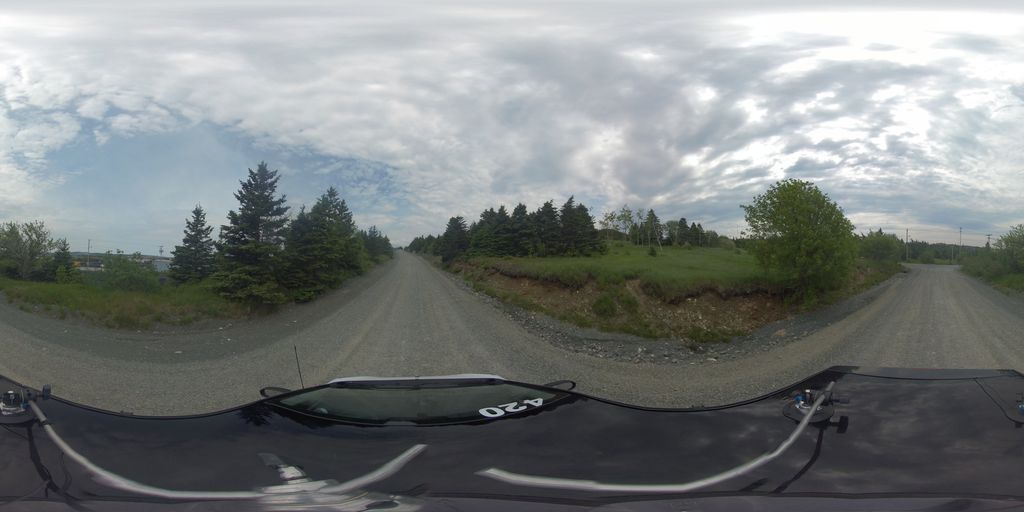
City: st_johns